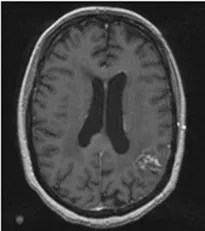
MRI images of ependymal disease and response to whole brain re-irradiation. (C) Contrast enhanced T1 MRI performed 1 year after whole brain radiation showing resolution of nodular lesions along the ventricles and no new brain metastases.
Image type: radiology (mri)